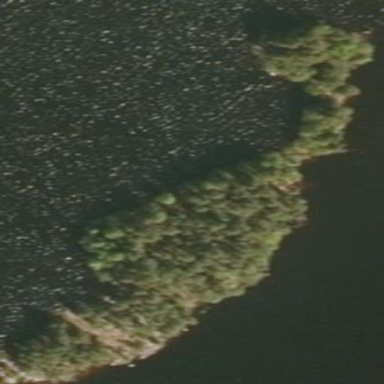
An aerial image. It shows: Image showing island.